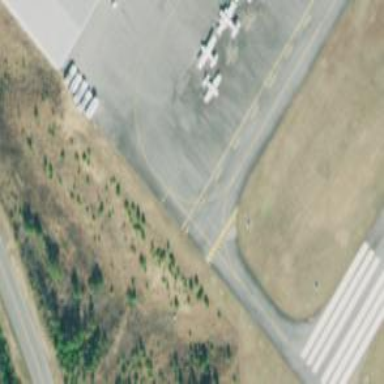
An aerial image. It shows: Image of taxiway at airport.